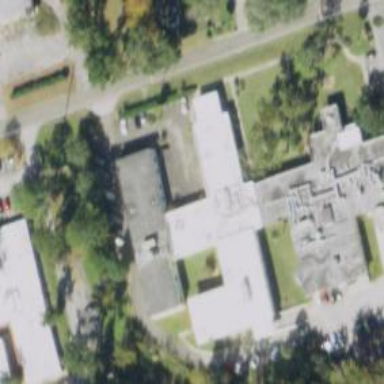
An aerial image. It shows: Hospital providing healthcare services.